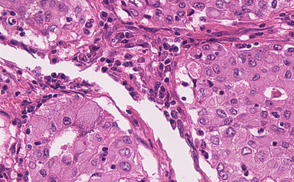
Tumor epithelial tissue: yes
Tumor-associated stroma tissue: yes
Normal tissue: no